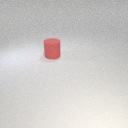
large red rubber cylinder